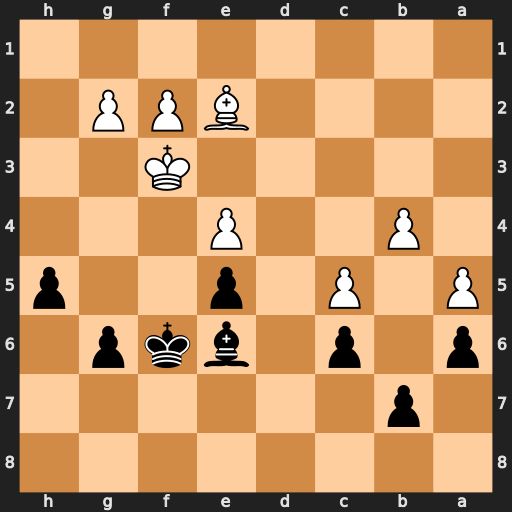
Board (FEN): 8/1p6/p1p1bkp1/P1P1p2p/1P2P3/5K2/4BPP1/8
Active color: b
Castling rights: -
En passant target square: -
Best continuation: Bg4+ Ke3 Bxe2 Kxe2 Kg5